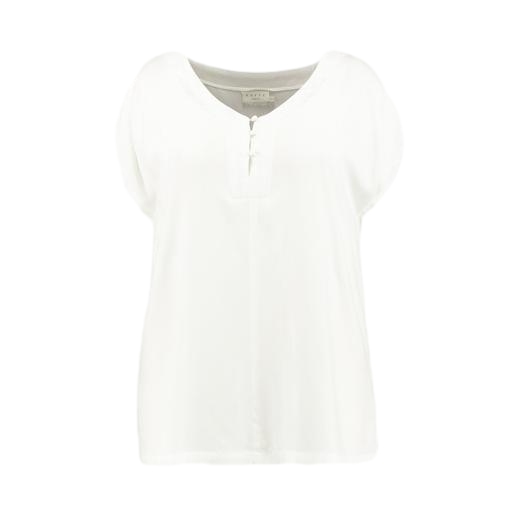
white split neck tee, short-sleeve top only macy, white relaxed fit t-shirt, white background